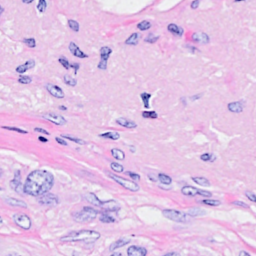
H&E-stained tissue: Breast